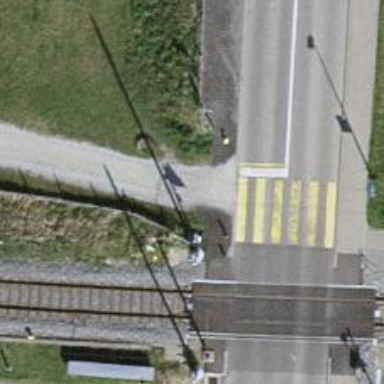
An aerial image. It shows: Footway with gravel surface.